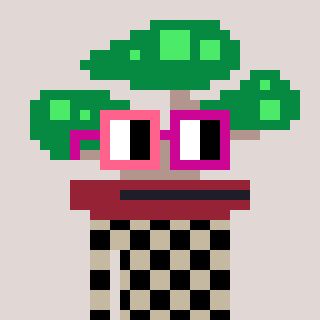
a pixel art character with square pink and red glasses, a bonsai-shaped head and a bege-colored body on a warm background